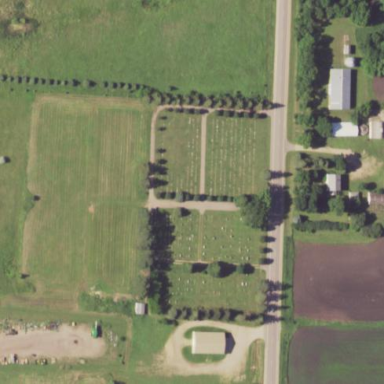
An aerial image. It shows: Cemetery.